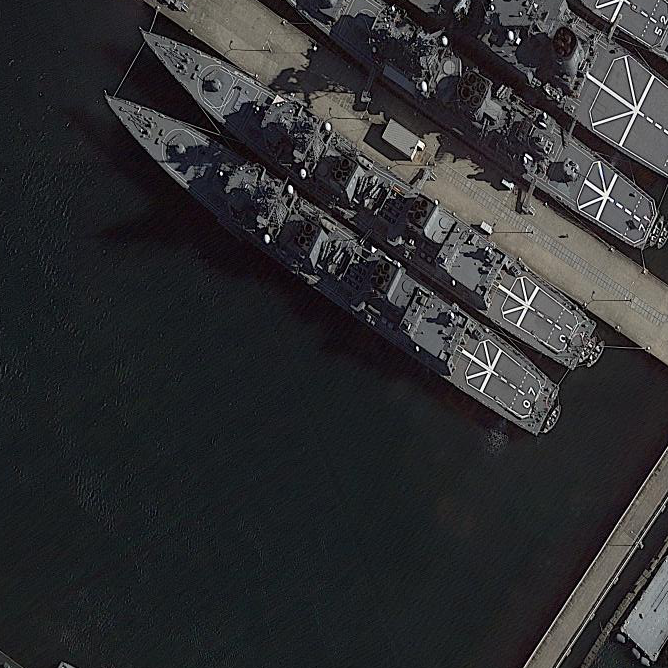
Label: destroyer